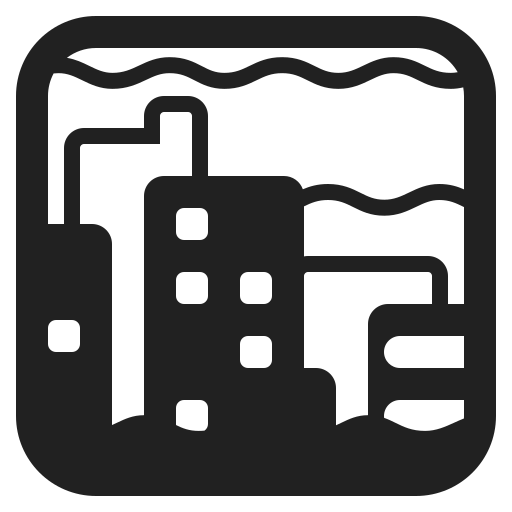
foggy high contrast